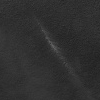
Atmospheric dust classification: not_dusty